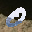
Label: 0